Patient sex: M
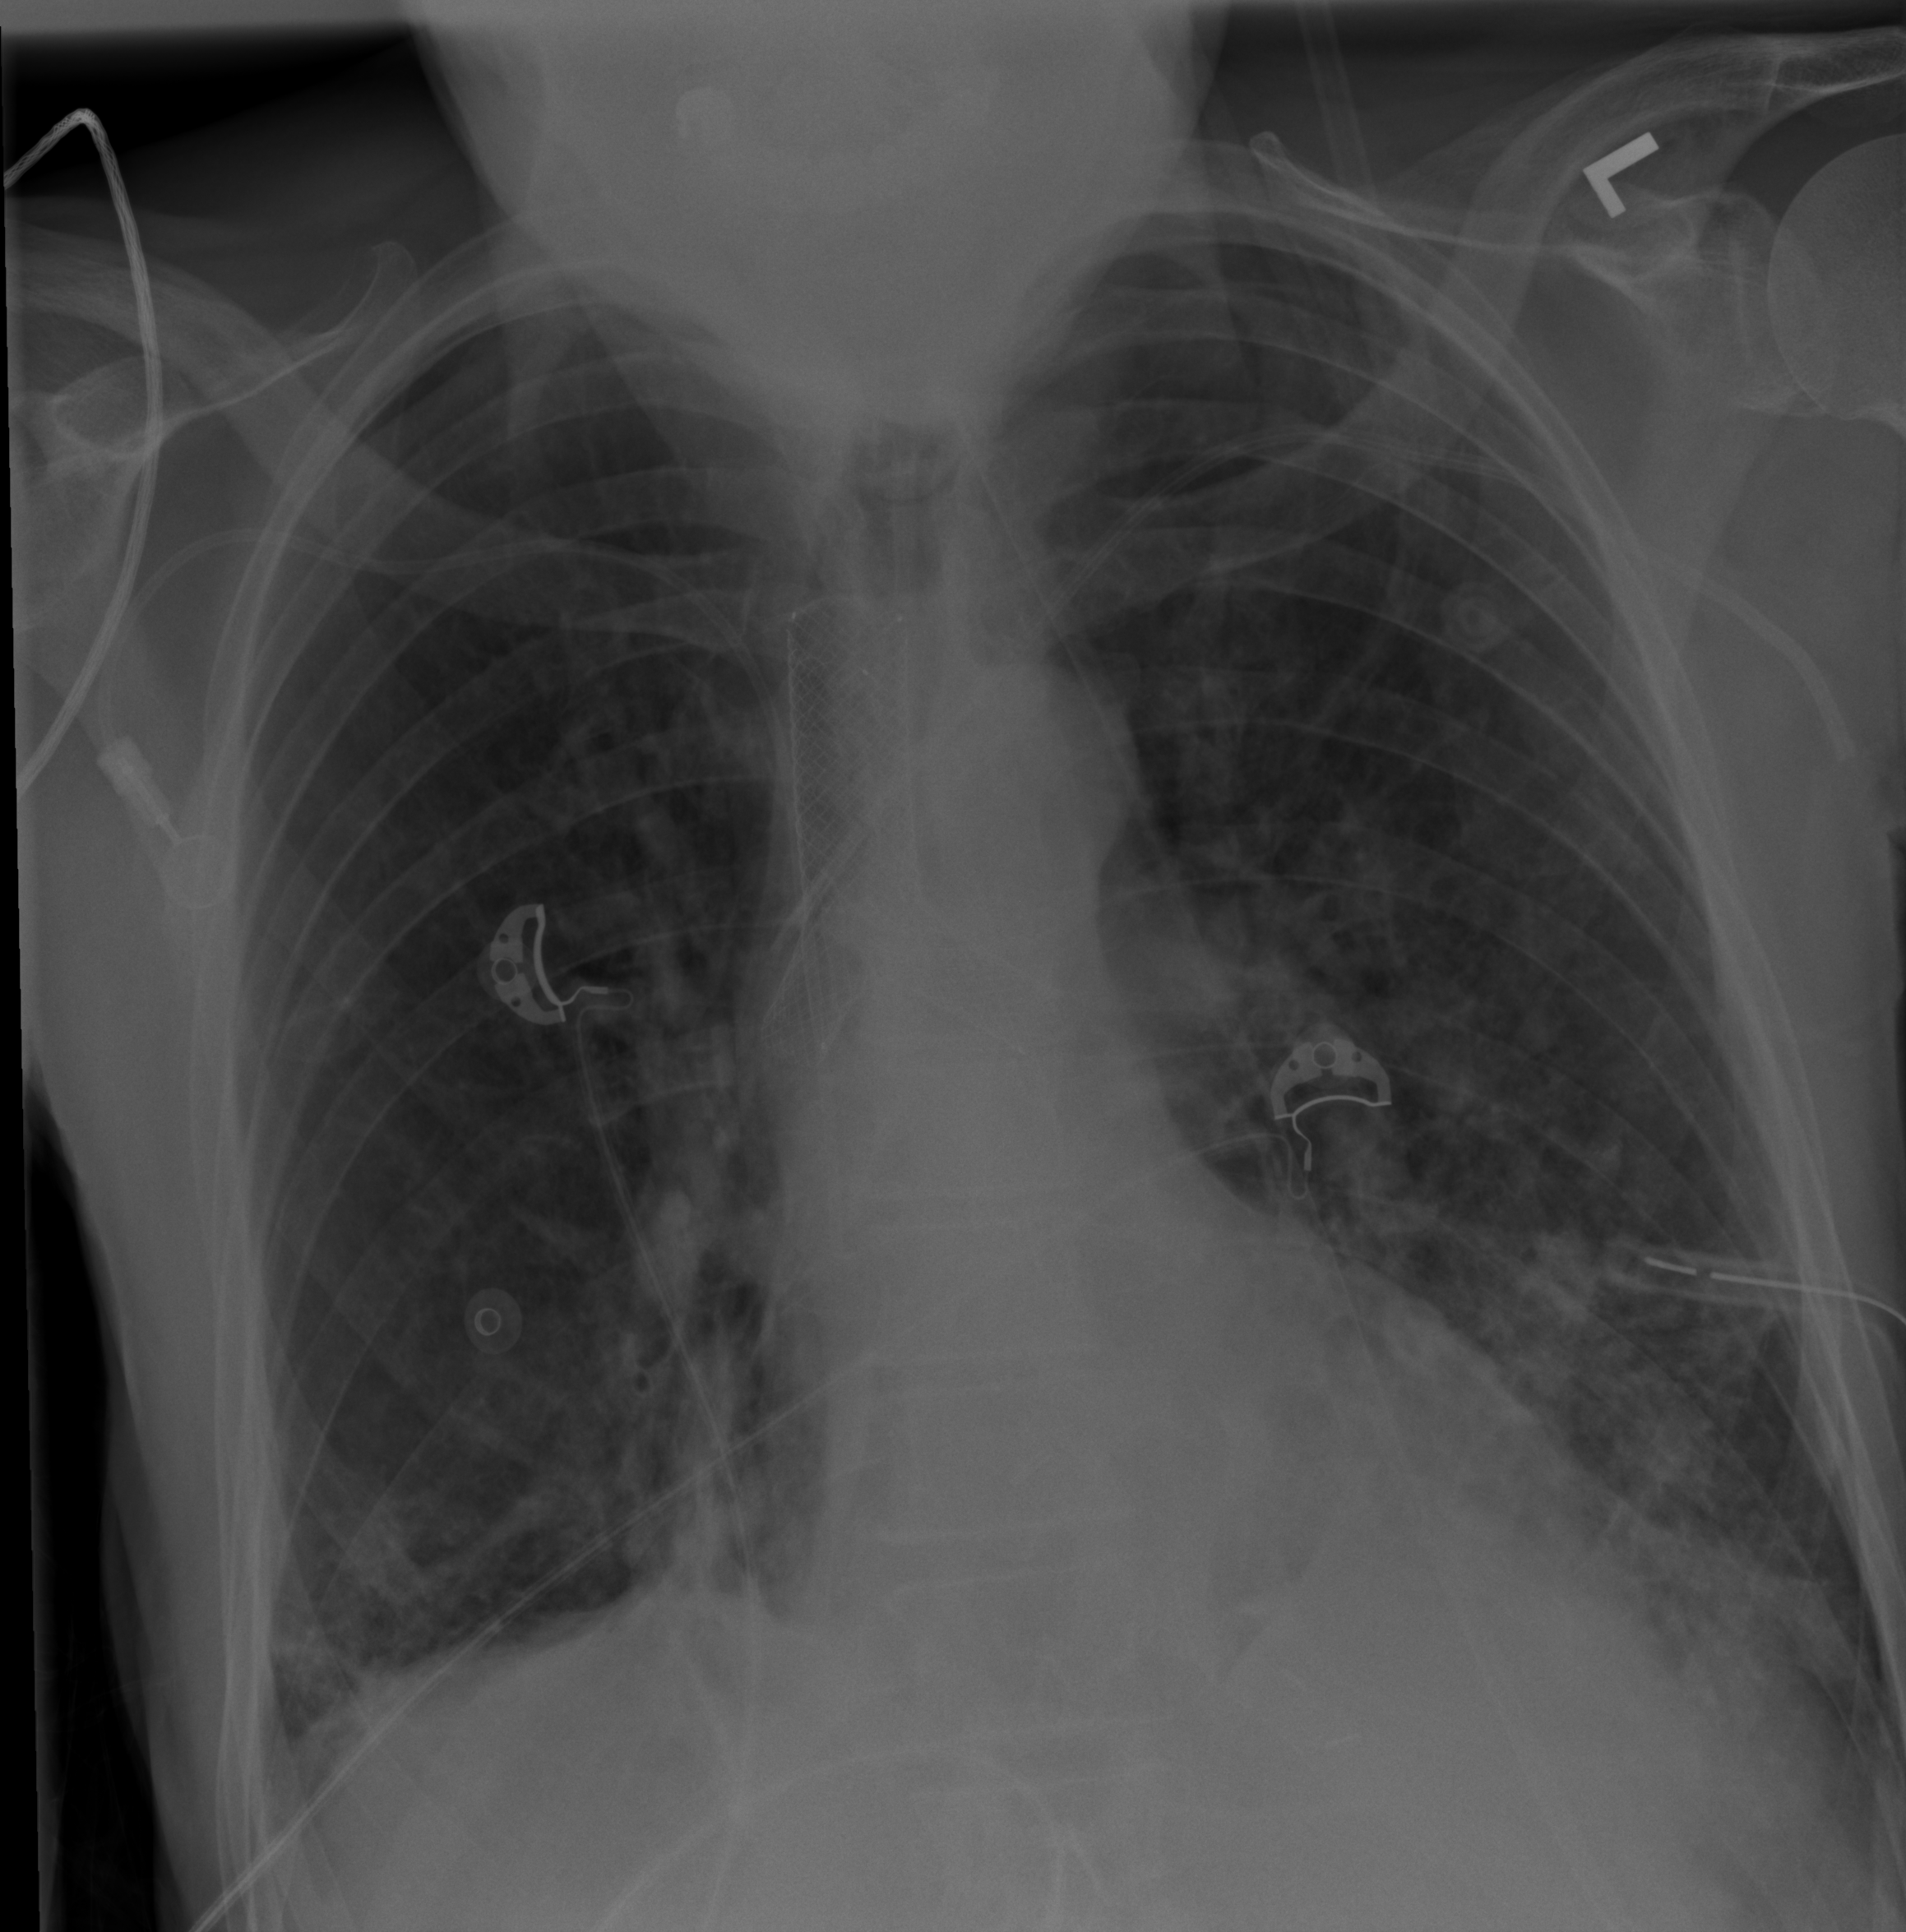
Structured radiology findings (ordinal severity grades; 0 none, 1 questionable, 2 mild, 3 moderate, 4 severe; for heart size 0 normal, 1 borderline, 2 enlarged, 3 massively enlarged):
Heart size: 1
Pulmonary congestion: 2
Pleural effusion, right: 2
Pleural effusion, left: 1
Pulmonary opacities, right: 2
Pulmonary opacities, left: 2
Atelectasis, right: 2
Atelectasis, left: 3